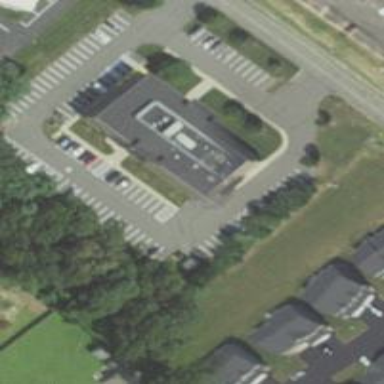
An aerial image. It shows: Building.